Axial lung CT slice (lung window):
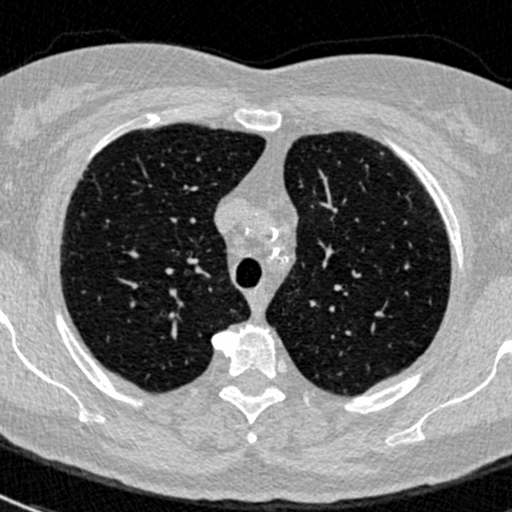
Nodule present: no